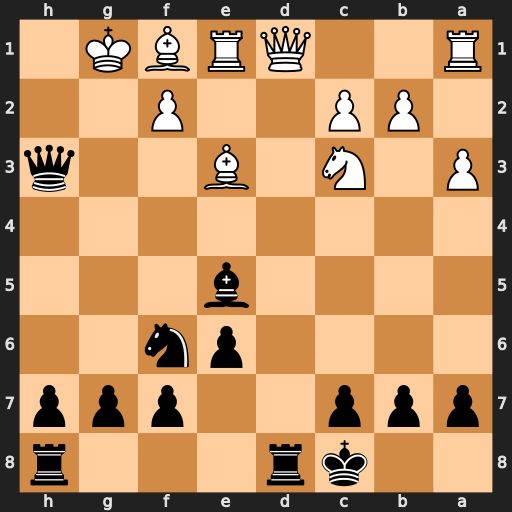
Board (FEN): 2kr3r/ppp2ppp/4pn2/4b3/8/P1N1B2q/1PP2P2/R2QRBK1
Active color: b
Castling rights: -
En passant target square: -
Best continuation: Qh2#